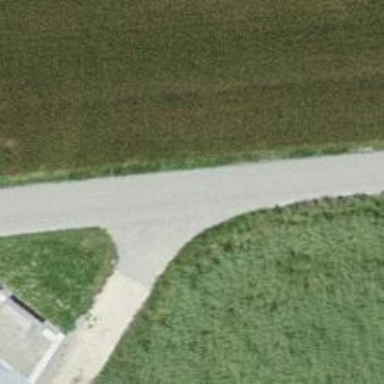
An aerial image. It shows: Unclassified road with asphalt surface.